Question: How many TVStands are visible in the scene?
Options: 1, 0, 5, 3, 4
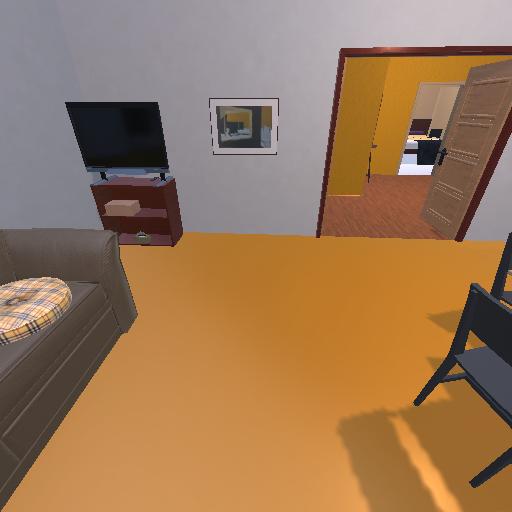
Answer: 1